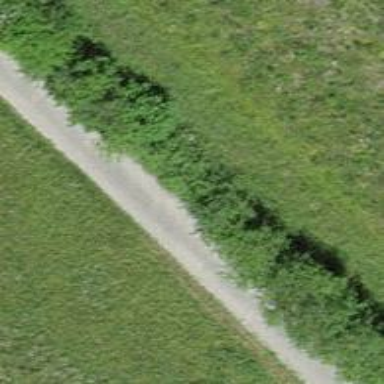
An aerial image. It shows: Well-maintained track road with grade 1 tracktype.